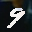
Label: 9